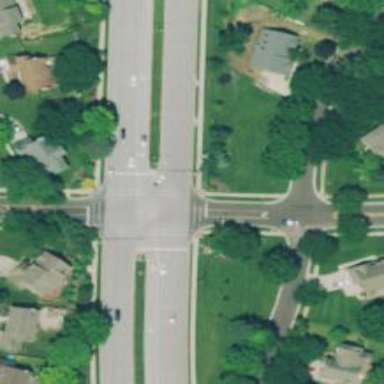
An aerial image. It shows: Road with dash markings.